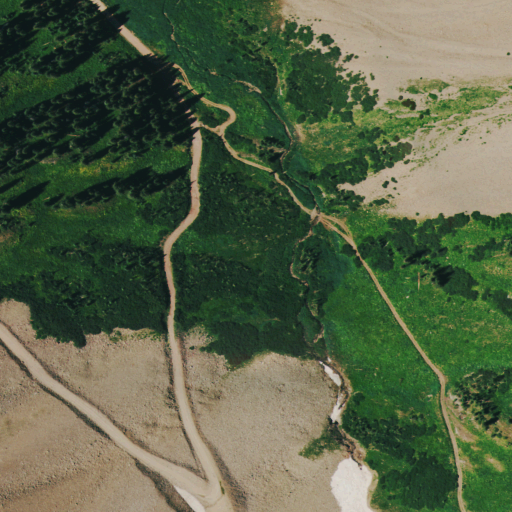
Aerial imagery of depression(s) in Colorado named Columbus Basin containing grassland, barren land, herbaceous wetlands, evergreen forest, deciduous forest, and woody wetlands